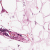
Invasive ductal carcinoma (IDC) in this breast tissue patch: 0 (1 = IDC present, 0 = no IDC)